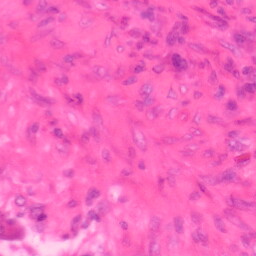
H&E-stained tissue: Colon